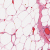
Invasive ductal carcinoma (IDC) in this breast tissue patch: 0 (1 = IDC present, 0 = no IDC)